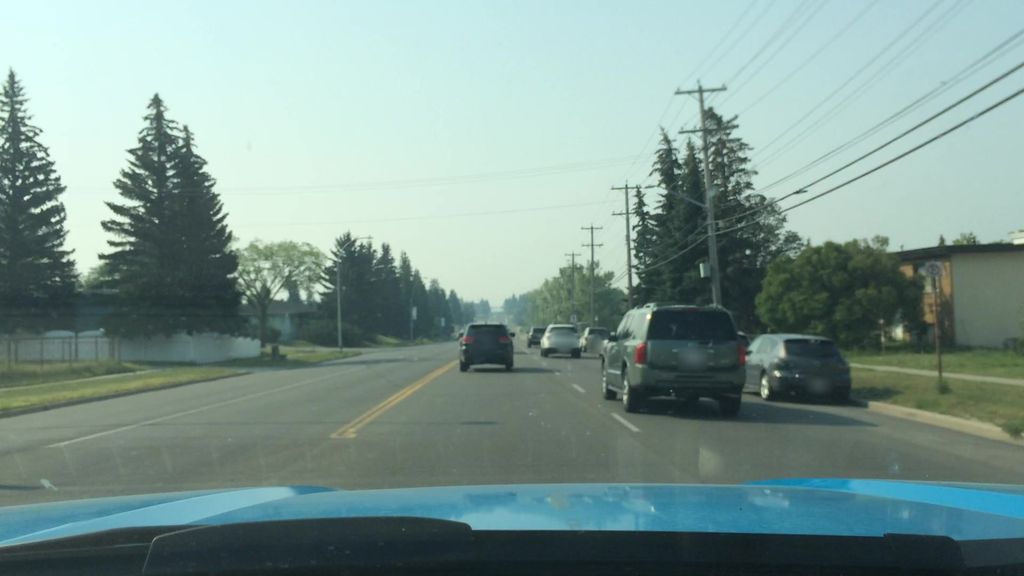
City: calgary